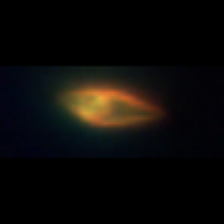
Taxon: Gyrodinium
Group: Dinoflagellates